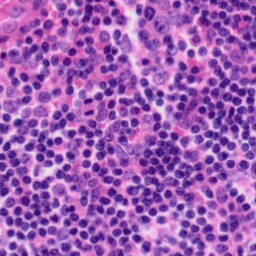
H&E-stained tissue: Tonsil